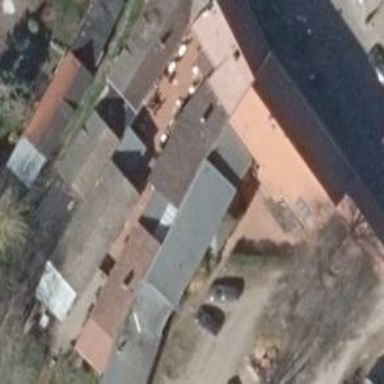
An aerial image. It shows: Cafe.